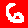
Digit: 6